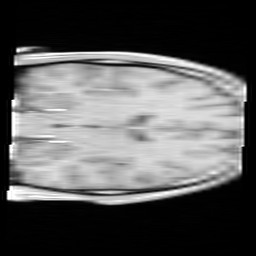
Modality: FLASH
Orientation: coronal
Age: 23
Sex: male
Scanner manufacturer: siemens
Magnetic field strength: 3 T
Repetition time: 0.245 s
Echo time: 0.0026 s